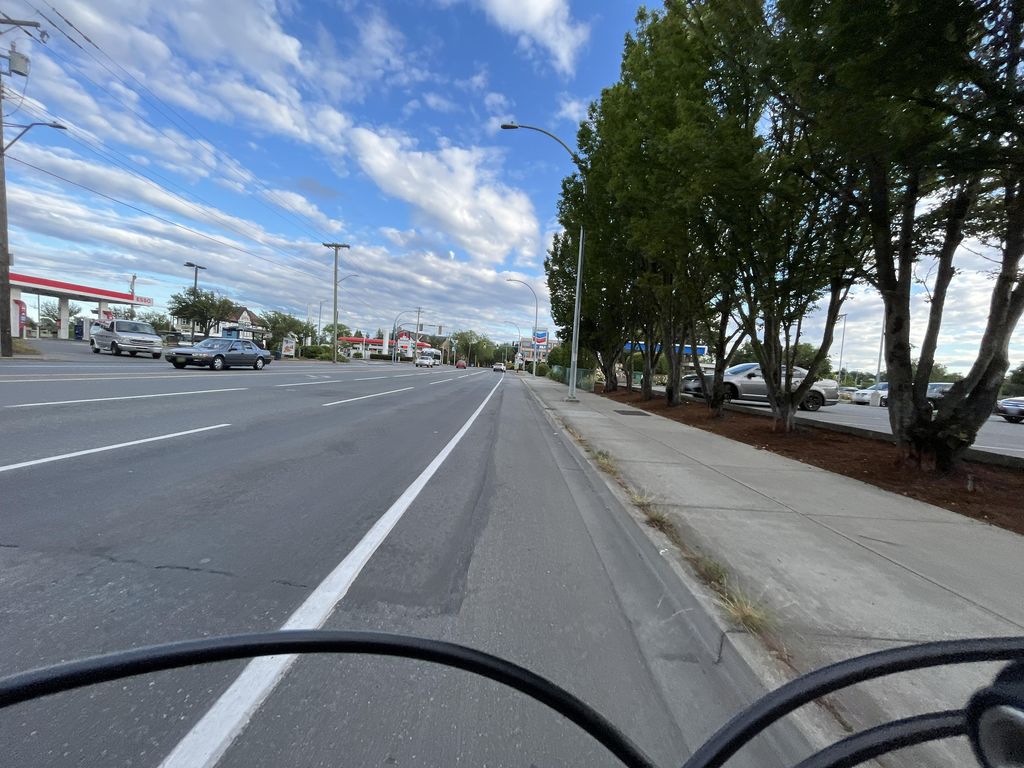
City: victoria